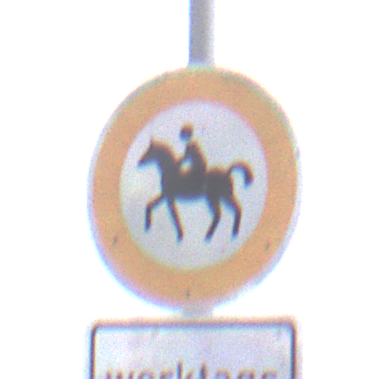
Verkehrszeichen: VerbotReiter
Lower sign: ZeitangabenMitBeschraenkungAufWochentage1
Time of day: MorningAfternoon
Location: Outdoor (Nature)
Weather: Overcast
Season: NotSpecified
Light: Natural